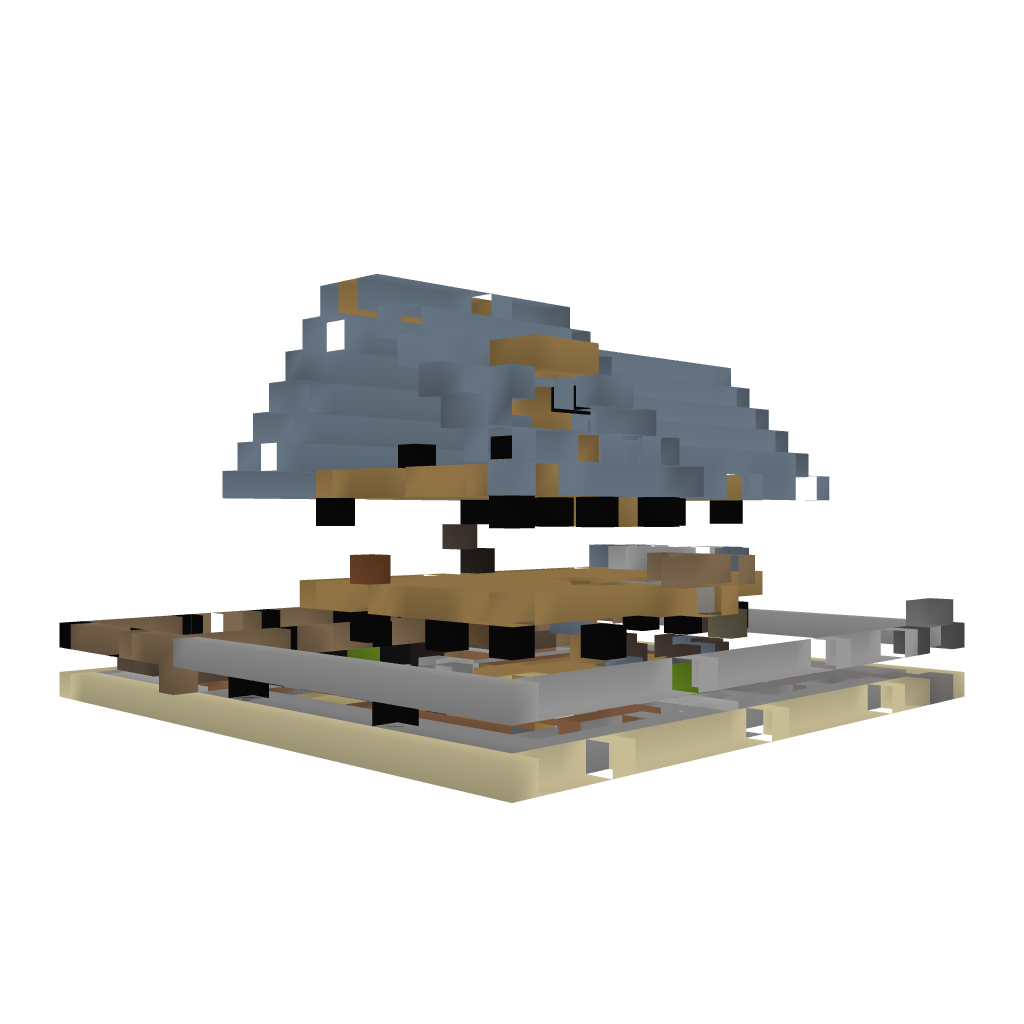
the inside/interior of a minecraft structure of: Basic Farm n°1